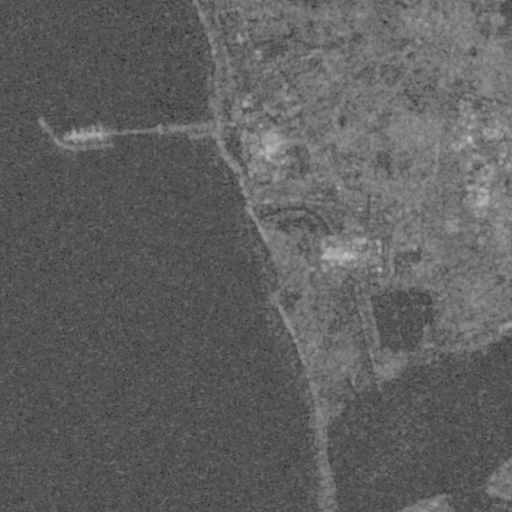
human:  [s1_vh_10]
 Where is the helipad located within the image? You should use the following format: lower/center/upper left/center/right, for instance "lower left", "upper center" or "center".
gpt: The helipad is located in the upper right of the image.
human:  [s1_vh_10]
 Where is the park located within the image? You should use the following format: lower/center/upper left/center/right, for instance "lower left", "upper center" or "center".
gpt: The park is located in the upper right of the image.
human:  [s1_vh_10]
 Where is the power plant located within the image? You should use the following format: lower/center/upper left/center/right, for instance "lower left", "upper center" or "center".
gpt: The power plant is located in the upper center of the image.
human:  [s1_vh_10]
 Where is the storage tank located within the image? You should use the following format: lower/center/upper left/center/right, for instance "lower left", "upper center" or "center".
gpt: The storage tank is located in the upper right of the image.
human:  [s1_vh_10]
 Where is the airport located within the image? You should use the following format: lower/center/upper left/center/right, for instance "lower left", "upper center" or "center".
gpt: There is no airport in the image.

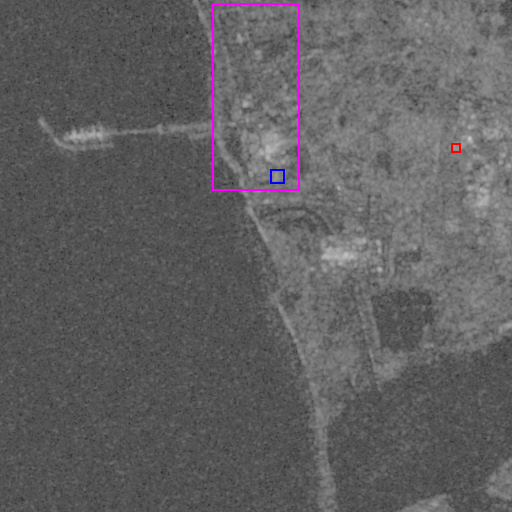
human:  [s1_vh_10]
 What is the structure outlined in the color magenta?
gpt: The structure outlined in magenta is a power plant.
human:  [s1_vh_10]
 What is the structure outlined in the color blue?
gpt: The structure outlined in blue is a power substation.
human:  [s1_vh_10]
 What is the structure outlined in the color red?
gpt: The structure outlined in red is a storage tank.
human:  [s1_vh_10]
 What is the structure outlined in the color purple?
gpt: There is no purple outline.